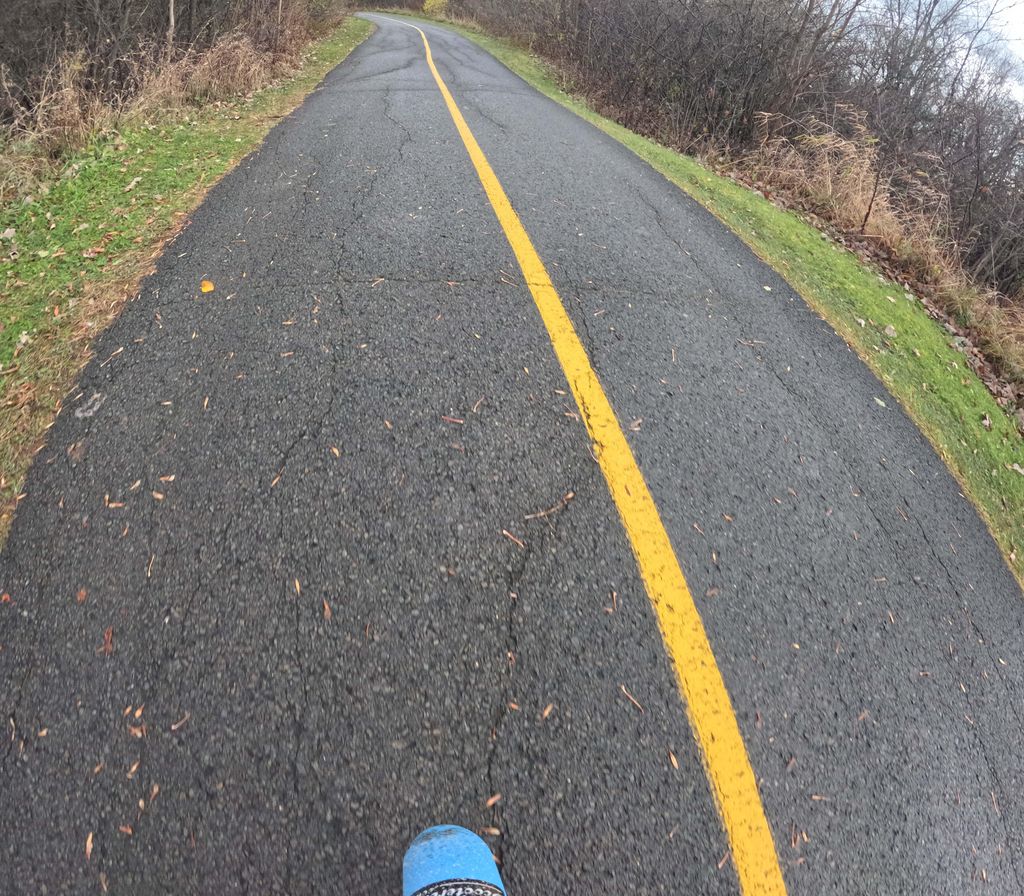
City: ottawa-gatineau